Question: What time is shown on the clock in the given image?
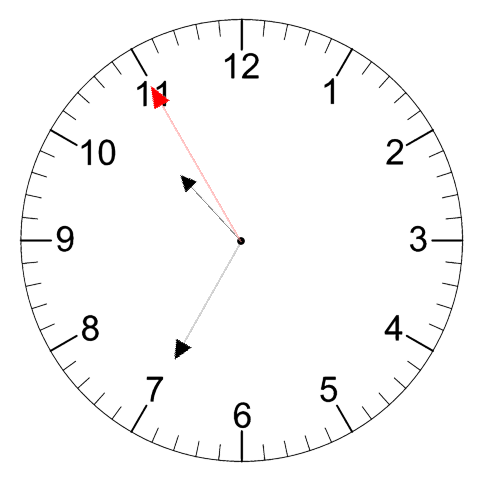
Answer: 10:34:55